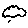
Label: cloud